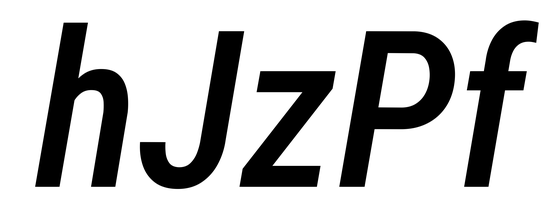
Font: Roboto-Italic_Condensed_Medium_Italic